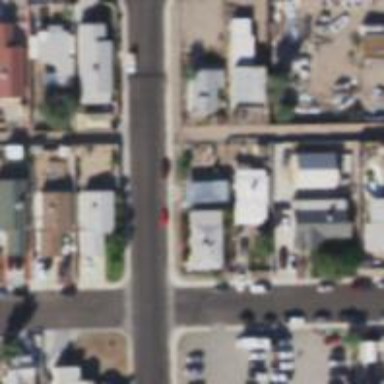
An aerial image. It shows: Alleyway designated as service road.